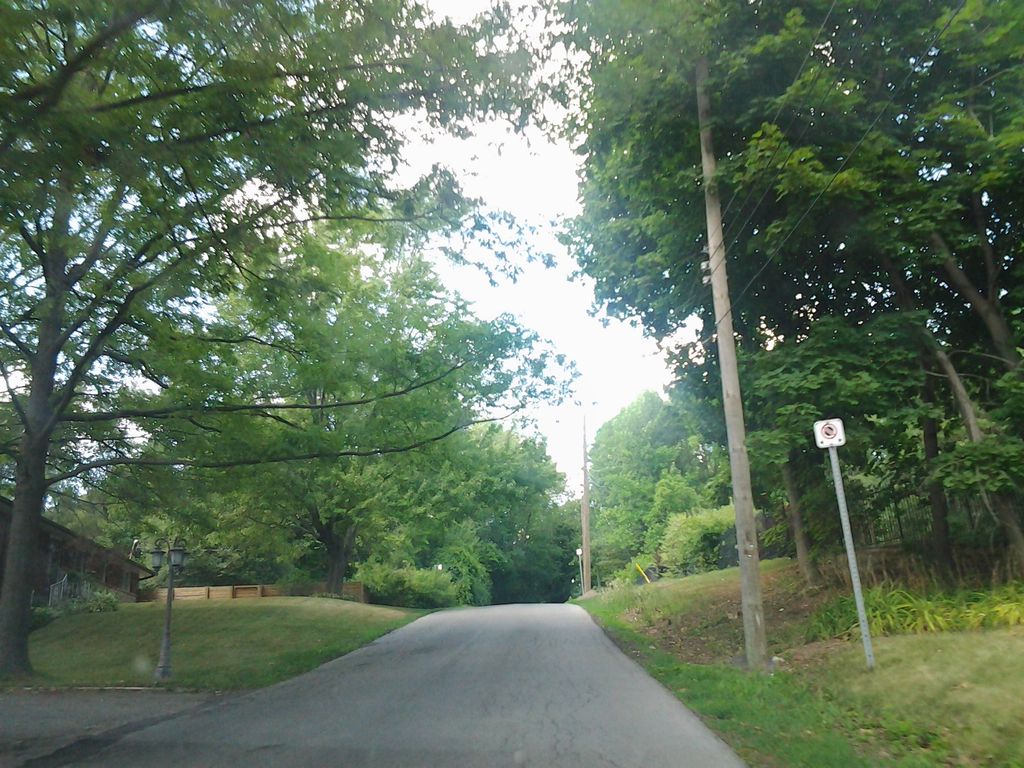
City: hamilton